Question: I have populate spinner from PHP MySql.While i select 1st item then populate another spinner from item click.But the problem is in second spinner populate the data doubly.Whenever i select the item of 1st Spinner.Can someone help me for only once add the data in Second spinner.
Here is my Screen Shot
Here is my Activity Code
'''
spinnerCategory.setOnItemSelectedListener(new OnItemSelectedListener() {
@Override
public void onItemSelected(AdapterView<?> parent, View arg1,
int pos, long arg3) {
// TODO Auto-generated method stub
Toast.makeText(parent.getContext(), "On Item Select :
" + parent.getItemAtPosition(pos).toString(), Toast.LENGTH_LONG).show();
strSelected_Category=parent.getItemAtPosition(pos).toString();
System.out.println("strSelected_Category = " + strSelected_Category);
spinnerSubCategory.setEnabled(true);
ServiceHandler jsonParser = new ServiceHandler();
String json = jsonParser.makeServiceCall(URL_SUB_CATEGORIES, ServiceHandler.GET);
Log.e("Response: ", " > " + json);
if (json != null)
{
try {
JSONArray array=new JSONArray(json);
JSONArray sortedArray = new JSONArray();
for(int i=0;i<array.length();i++)
{
JSONObject obj=array.getJSONObject(i);
if(obj.getString("cat_name").equalsIgnoreCase(strSelected_Category))
{
sortedArray.put(obj);
Log.e("sortedArray"," = " +sortedArray);
}
}
if (sortedArray != null)
{
for (int i = 0; i < sortedArray.length(); i++)
{
JSONObject catObj = (JSONObject) sortedArray.get(i);
Category cat = new Category(catObj.getInt("subcat_id"),catObj.getString("subcat_name"));
sub_categoriesList.add(cat);
Log.e("cat "," = " + cat);
}
populateSubCategory();
}
} catch (JSONException e) {
// TODO Auto-generated catch block
e.printStackTrace();
}
}
else
{
Log.e("JSON Data", "Didn't receive any data from server!");
}
}
@Override
public void onNothingSelected(AdapterView<?> arg0) {
// TODO Auto-generated method stub
}
});
}
/**
* Adding Category spinner data
* */
private void populateSpinner() {
List<String> lables = new ArrayList<String>();
for (int i = 0; i < categoriesList.size(); i++)
{
lables.add(categoriesList.get(i).getName());
}
ArrayAdapter<String> spinnerAdapter = new ArrayAdapter<String>(this,android.R.layout.simple_spinner_item, lables);
spinnerAdapter.setDropDownViewResource(android.R.layout.simple_spinner_dropdown_item);
spinnerCategory.setAdapter(spinnerAdapter);
}
private void populateSubCategory() {
List<String> lables = new ArrayList<String>();
for (int i = 0; i < sub_categoriesList.size(); i++)
{
lables.add(sub_categoriesList.get(i).getName());
}
ArrayAdapter<String> spinnerAdapter = new ArrayAdapter<String>(this,android.R.layout.simple_spinner_item, lables);
spinnerAdapter.setDropDownViewResource(android.R.layout.simple_spinner_dropdown_item);
spinnerSubCategory.setAdapter(spinnerAdapter);
}
'''
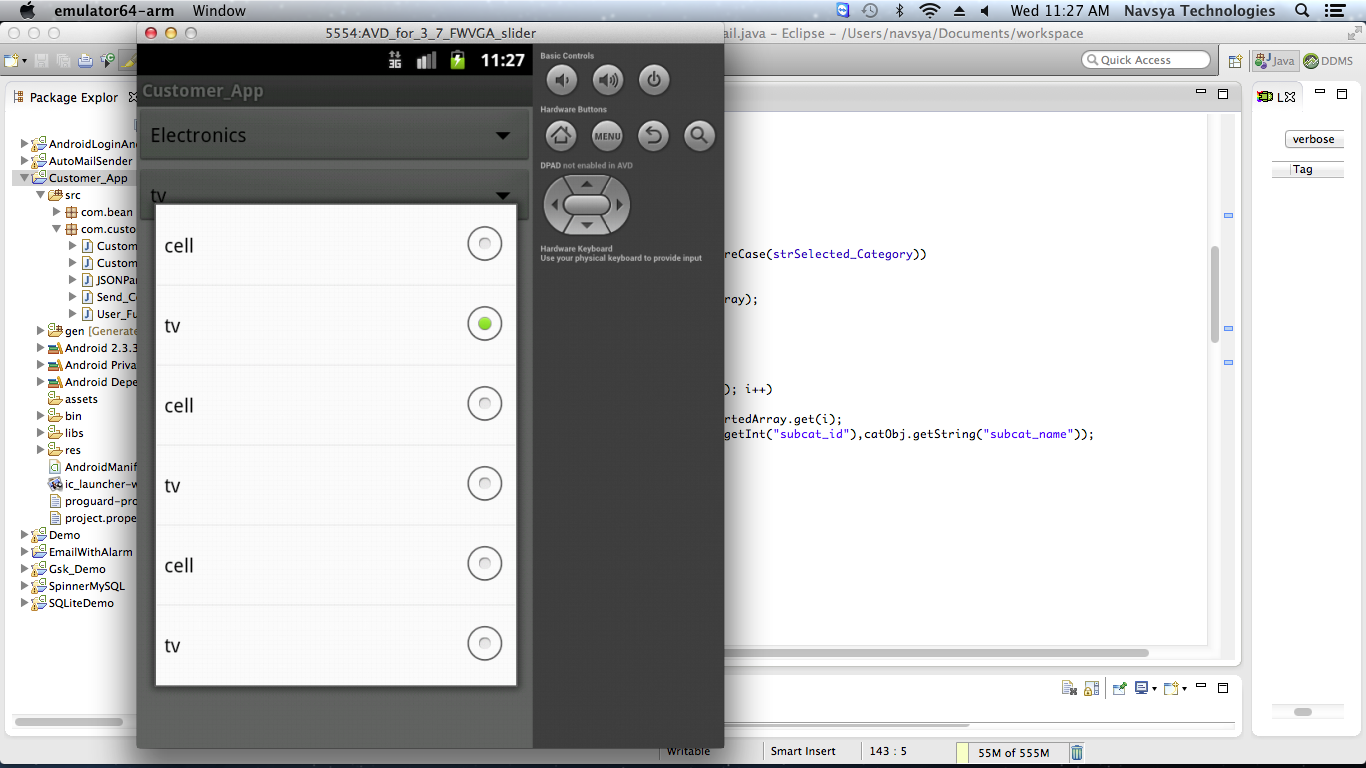
Answer: '''
spinnerCategory.setOnItemSelectedListener(new OnItemSelectedListener() {
@Override
public void onItemSelected(AdapterView<?> parent, View arg1,
int pos, long arg3) {
// TODO Auto-generated method stub
Toast.makeText(parent.getContext(), "On Item Select :
" + parent.getItemAtPosition(pos).toString(), Toast.LENGTH_LONG).show();
strSelected_Category=parent.getItemAtPosition(pos).toString();
System.out.println("strSelected_Category = " + strSelected_Category);
spinnerSubCategory.setEnabled(true);
ServiceHandler jsonParser = new ServiceHandler();
String json = jsonParser.makeServiceCall(URL_SUB_CATEGORIES, ServiceHandler.GET);
Log.e("Response: ", " > " + json);
if (json != null)
{
try {
JSONArray array=new JSONArray(json);
JSONArray sortedArray = new JSONArray();
for(int i=0;i<array.length();i++)
{
JSONObject obj=array.getJSONObject(i);
if(obj.getString("cat_name").equalsIgnoreCase(strSelected_Category))
{
sortedArray.put(obj);
Log.e("sortedArray"," = " +sortedArray);
}
}
sub_categoriesList.clear();
if (sortedArray != null)
{
for (int i = 0; i < sortedArray.length(); i++)
{
JSONObject catObj = (JSONObject) sortedArray.get(i);
Category cat = new Category(catObj.getInt("subcat_id"),catObj.getString("subcat_name"));
sub_categoriesList.add(cat);
Log.e("cat "," = " + cat);
}
populateSubCategory();
}
} catch (JSONException e) {
// TODO Auto-generated catch block
e.printStackTrace();
}
}
else
{
Log.e("JSON Data", "Didn't receive any data from server!");
}
}
@Override
public void onNothingSelected(AdapterView<?> arg0) {
// TODO Auto-generated method stub
}
});
}
/**
* Adding Category spinner data
* */
private void populateSpinner() {
List<String> lables = new ArrayList<String>();
for (int i = 0; i < categoriesList.size(); i++)
{
lables.add(categoriesList.get(i).getName());
}
ArrayAdapter<String> spinnerAdapter = new ArrayAdapter<String>(this,android.R.layout.simple_spinner_item, lables);
spinnerAdapter.setDropDownViewResource(android.R.layout.simple_spinner_dropdown_item);
spinnerCategory.setAdapter(spinnerAdapter);
}
private void populateSubCategory() {
List<String> lables = new ArrayList<String>();
for (int i = 0; i < sub_categoriesList.size(); i++)
{
lables.add(sub_categoriesList.get(i).getName());
}
ArrayAdapter<String> spinnerAdapter = new ArrayAdapter<String>(this,android.R.layout.simple_spinner_item, lables);
spinnerAdapter.setDropDownViewResource(android.R.layout.simple_spinner_dropdown_item);
spinnerSubCategory.setAdapter(spinnerAdapter);
'''
}
TRY THIS , HAPPY CODING :)